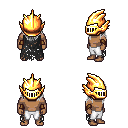
a pixel art fantasy rpg character, male body template, human, dark skin, black tattered cape, white pants, gray long hairstyle, gold helm, cloth bracers, four views (front, back, left, right), 2x2 character sprite sheet, small pixel art, hard edges, no anti-aliasing